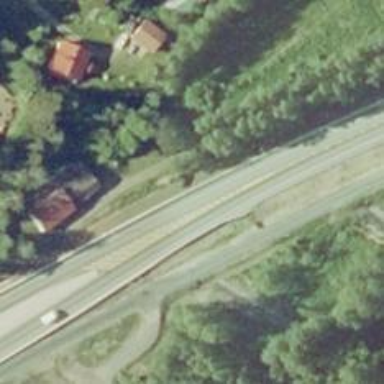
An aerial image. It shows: Asphalt road classified as trunk highway.